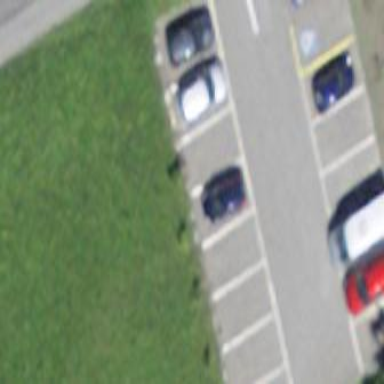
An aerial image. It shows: Parking area with surface.